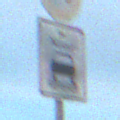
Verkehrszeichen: BeiNaesse
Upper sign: Geschwindigkeit50
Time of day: SunriseSunset
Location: Outdoor (Beach)
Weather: PartlyCloudy
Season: NotSpecified
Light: Natural